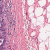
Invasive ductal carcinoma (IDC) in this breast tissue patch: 0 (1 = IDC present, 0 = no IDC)